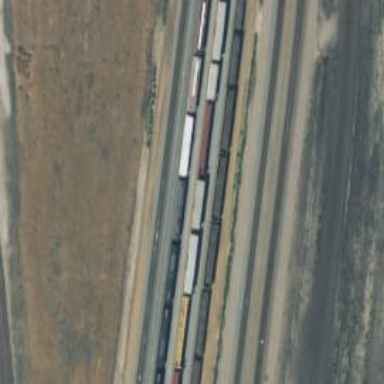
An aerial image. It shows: Railway yard in service.